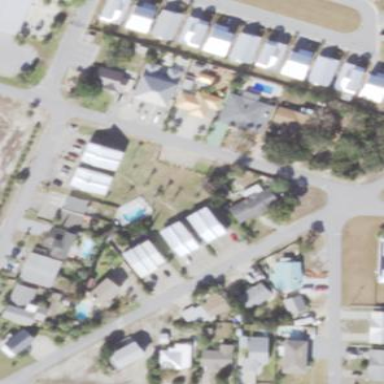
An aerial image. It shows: Residential area composed of single-family homes.